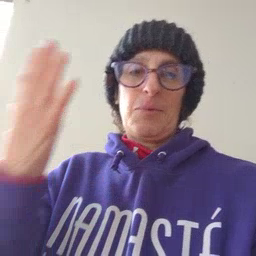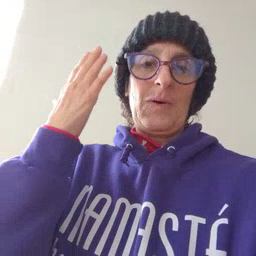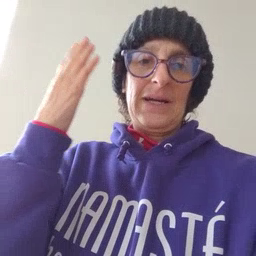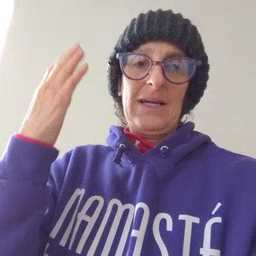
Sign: morning